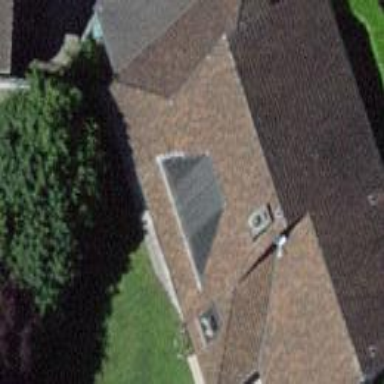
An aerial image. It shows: Building with tile roof.